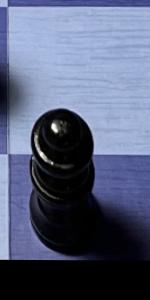
Label: Queen_Black